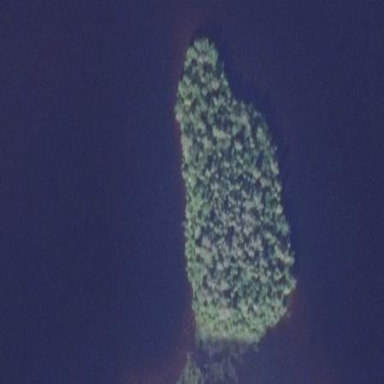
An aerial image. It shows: Islet.